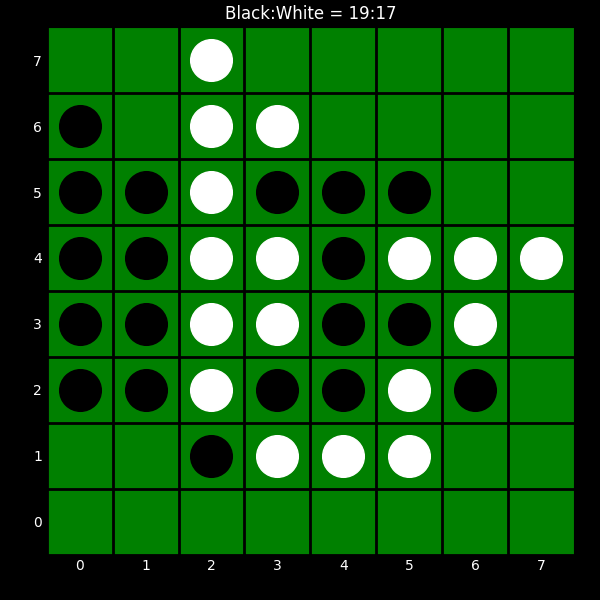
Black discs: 19
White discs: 17